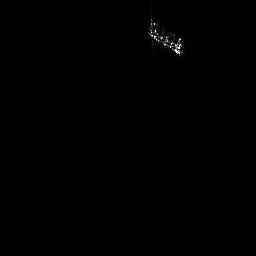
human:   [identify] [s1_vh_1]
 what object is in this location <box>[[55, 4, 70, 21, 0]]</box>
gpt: <ref>1 medium ship at the top</ref>